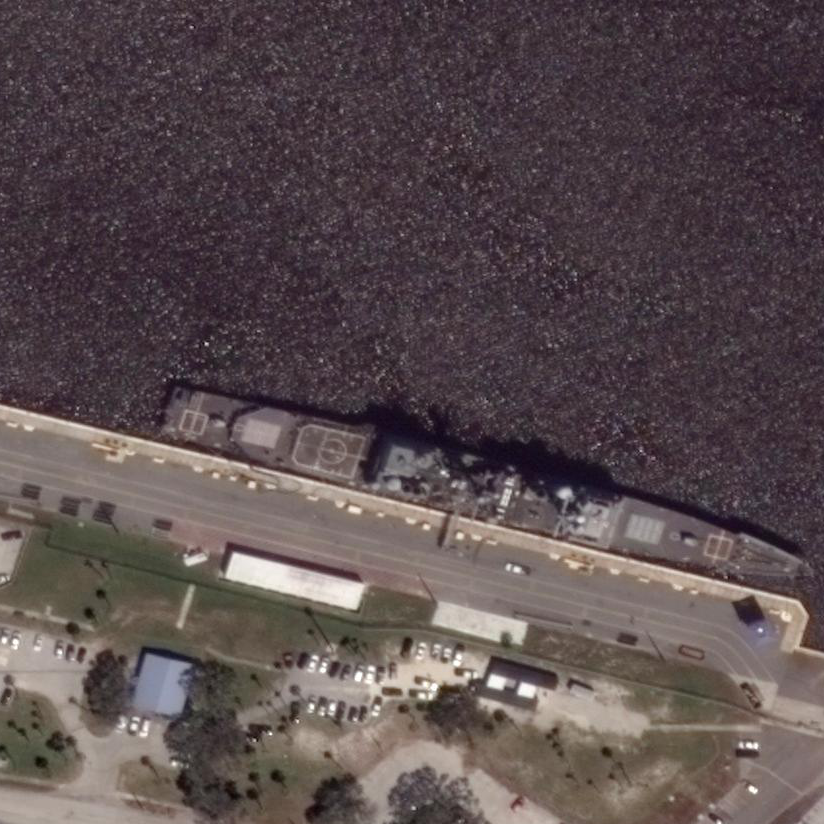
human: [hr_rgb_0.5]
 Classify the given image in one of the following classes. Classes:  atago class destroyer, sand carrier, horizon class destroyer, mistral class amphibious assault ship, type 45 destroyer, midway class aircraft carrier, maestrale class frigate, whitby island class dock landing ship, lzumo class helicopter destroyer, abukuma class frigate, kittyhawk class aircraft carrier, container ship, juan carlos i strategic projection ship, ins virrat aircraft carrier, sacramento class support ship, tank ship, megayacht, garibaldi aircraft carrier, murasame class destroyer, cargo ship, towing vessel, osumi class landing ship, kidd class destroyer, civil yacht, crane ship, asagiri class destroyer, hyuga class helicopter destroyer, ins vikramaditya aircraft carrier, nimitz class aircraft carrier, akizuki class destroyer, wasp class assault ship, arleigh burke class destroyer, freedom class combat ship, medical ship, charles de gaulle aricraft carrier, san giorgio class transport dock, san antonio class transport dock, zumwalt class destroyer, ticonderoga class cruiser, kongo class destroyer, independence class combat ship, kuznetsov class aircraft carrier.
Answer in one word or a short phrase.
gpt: Ticonderoga class cruiser